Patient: sex M, age 66
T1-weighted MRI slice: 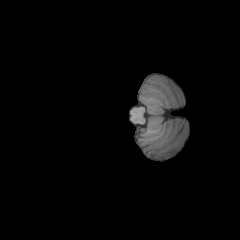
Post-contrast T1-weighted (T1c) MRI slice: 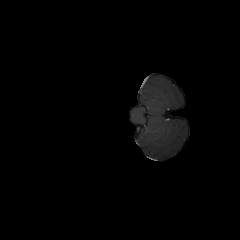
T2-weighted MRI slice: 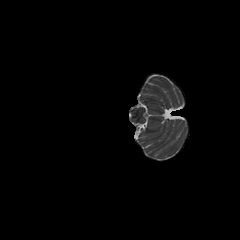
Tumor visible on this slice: no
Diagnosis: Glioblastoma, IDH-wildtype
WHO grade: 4